Question: I would like to pull the value of the H3 that is closest to the link that is clicked (above the link, not below).
Here is what I currently have:
'''
function () { return $(this).closest('h3').find('.singleDownload').text(); }
'''
This is not working. I am trying to put this into my Google Tag Manager.
Here is a screenshot of the code:

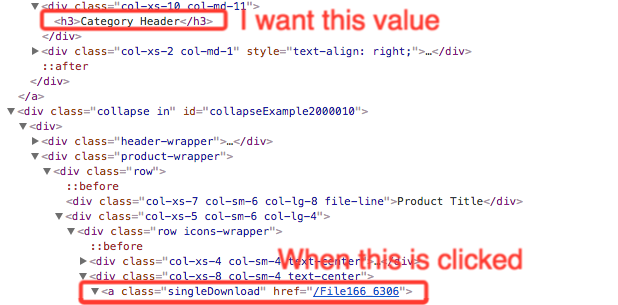
Answer: Like I said in the comments, '.closest()' only looks at the element itself and its parents. Not siblings or parents siblings.
In your case, you'll have to locate your 'h3' more precisely :
'''
function () { return $(this).closest('.collapse').prev().find('h3').text(); }
'''